Question: I'm using <URL>, to make code-based Auto Layout constraint creation easier, but I'm having trouble adding a constraint to a UITableViewCell sub class.
I have a subview ("viewUser") in the cell to group contact information about who posted the other content being shown in the cell. "viewUser" is a fixed height and is always at the bottom of the cell:

To achieve this in the init method I create "viewUser" and add it to the cell's contentView:
'''
self.viewUser = [UIView newAutoLayoutView];
[self.contentView addSubview:self.viewUser];
'''
and in the updateConstraints method I add the following constraints:
'''
[self.viewUser autoSetDimension:ALDimensionHeight toSize:kContentHeight];
[self.viewUser autoPinEdgeToSuperviewEdge:ALEdgeTop withInset:0.0f];
[self.viewUser autoPinEdgeToSuperviewEdge:ALEdgeLeft withInset:0.0f];
[self.viewUser autoPinEdgeToSuperviewEdge:ALEdgeRight withInset:0.0f];
[self.viewUser autoPinEdgeToSuperviewEdge:ALEdgeBottom withInset:0.0f];
'''
When I then create the cells, I get the following warning in the console:
'''
Probably at least one of the constraints in the following list is one you don't want. Try this: (1) look at each constraint and try to figure out which you don't expect; (2) find the code that added the unwanted constraint or constraints and fix it. (Note: If you're seeing NSAutoresizingMaskLayoutConstraints that you don't understand, refer to the documentation for the UIView property translatesAutoresizingMaskIntoConstraints) (
<NSAutoresizingMaskLayoutConstraint:0xb2a6b40 h=--& v=--& V:[UITableViewCellContentView:0xb289e20(44)]>",
"<NSLayoutConstraint:0xb2a3360 V:[UIView:0xb2a5fd0(53)]>",
"<NSLayoutConstraint:0xb2a3420 V:|-(0)-[UIView:0xb2a5fd0] (Names: '|':UITableViewCellContentView:0xb289e20 )>",
"<NSLayoutConstraint:0xb2a3840 UIView:0xb2a5fd0.bottom == UITableViewCellContentView:0xb289e20.bottom>" )
Will attempt to recover by breaking constraint <NSLayoutConstraint:0xb2a3360 V:[UIView:0xb2a5fd0(53)]>
'''
Which to me makes sense because I'm saying that "viewUser" should have a fixed height and then I pin it to the contentView's edges however if I remove:
'''
[self.viewUser autoPinEdgeToSuperviewEdge:ALEdgeTop withInset:0.0f];
'''
When I work out the cell's dynamic height in my tableview controller, its height comes back as 0.
I can't work out what I'm doing wrong and how I remove this warning and get the cell's height, any insights would be great.
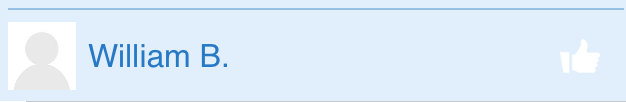
Answer: It's difficult to diagnose you're problem without knowing the entire layout for your cell. Most likely, you're returning the incorrect height in
'''
- (CGFloat)tableView:(UITableView *)tableView heightForRowAtIndexPath:(NSIndexPath *)indexPath
'''
The height you're returning is too small for both "viewUser" and the content subview above.
If you're "viewUser" is disappearing, there are two scenarios I can think of right now that can result from your table cell height being too small.:
1. You're height constraint for viewUser was broken automatically at runtime due to constraint conflicts. This is what happens in the warning you posted: cell height was too small (44) for your viewUser height (53)
2. You're viewUser's height is superseded by a higher priority constraint possibly from the content view. This is less unlikely but is also a possibility.